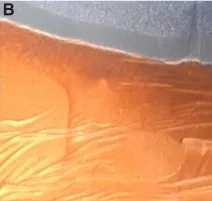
Lawson retrograde endoscopic-assisted access. (B-D) External view of patient's flank with wire exiting.
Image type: radiology (x_ray)